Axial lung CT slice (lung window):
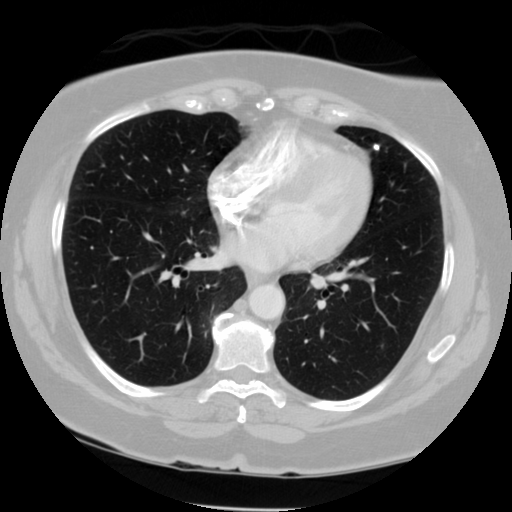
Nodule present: yes
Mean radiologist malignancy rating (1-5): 1